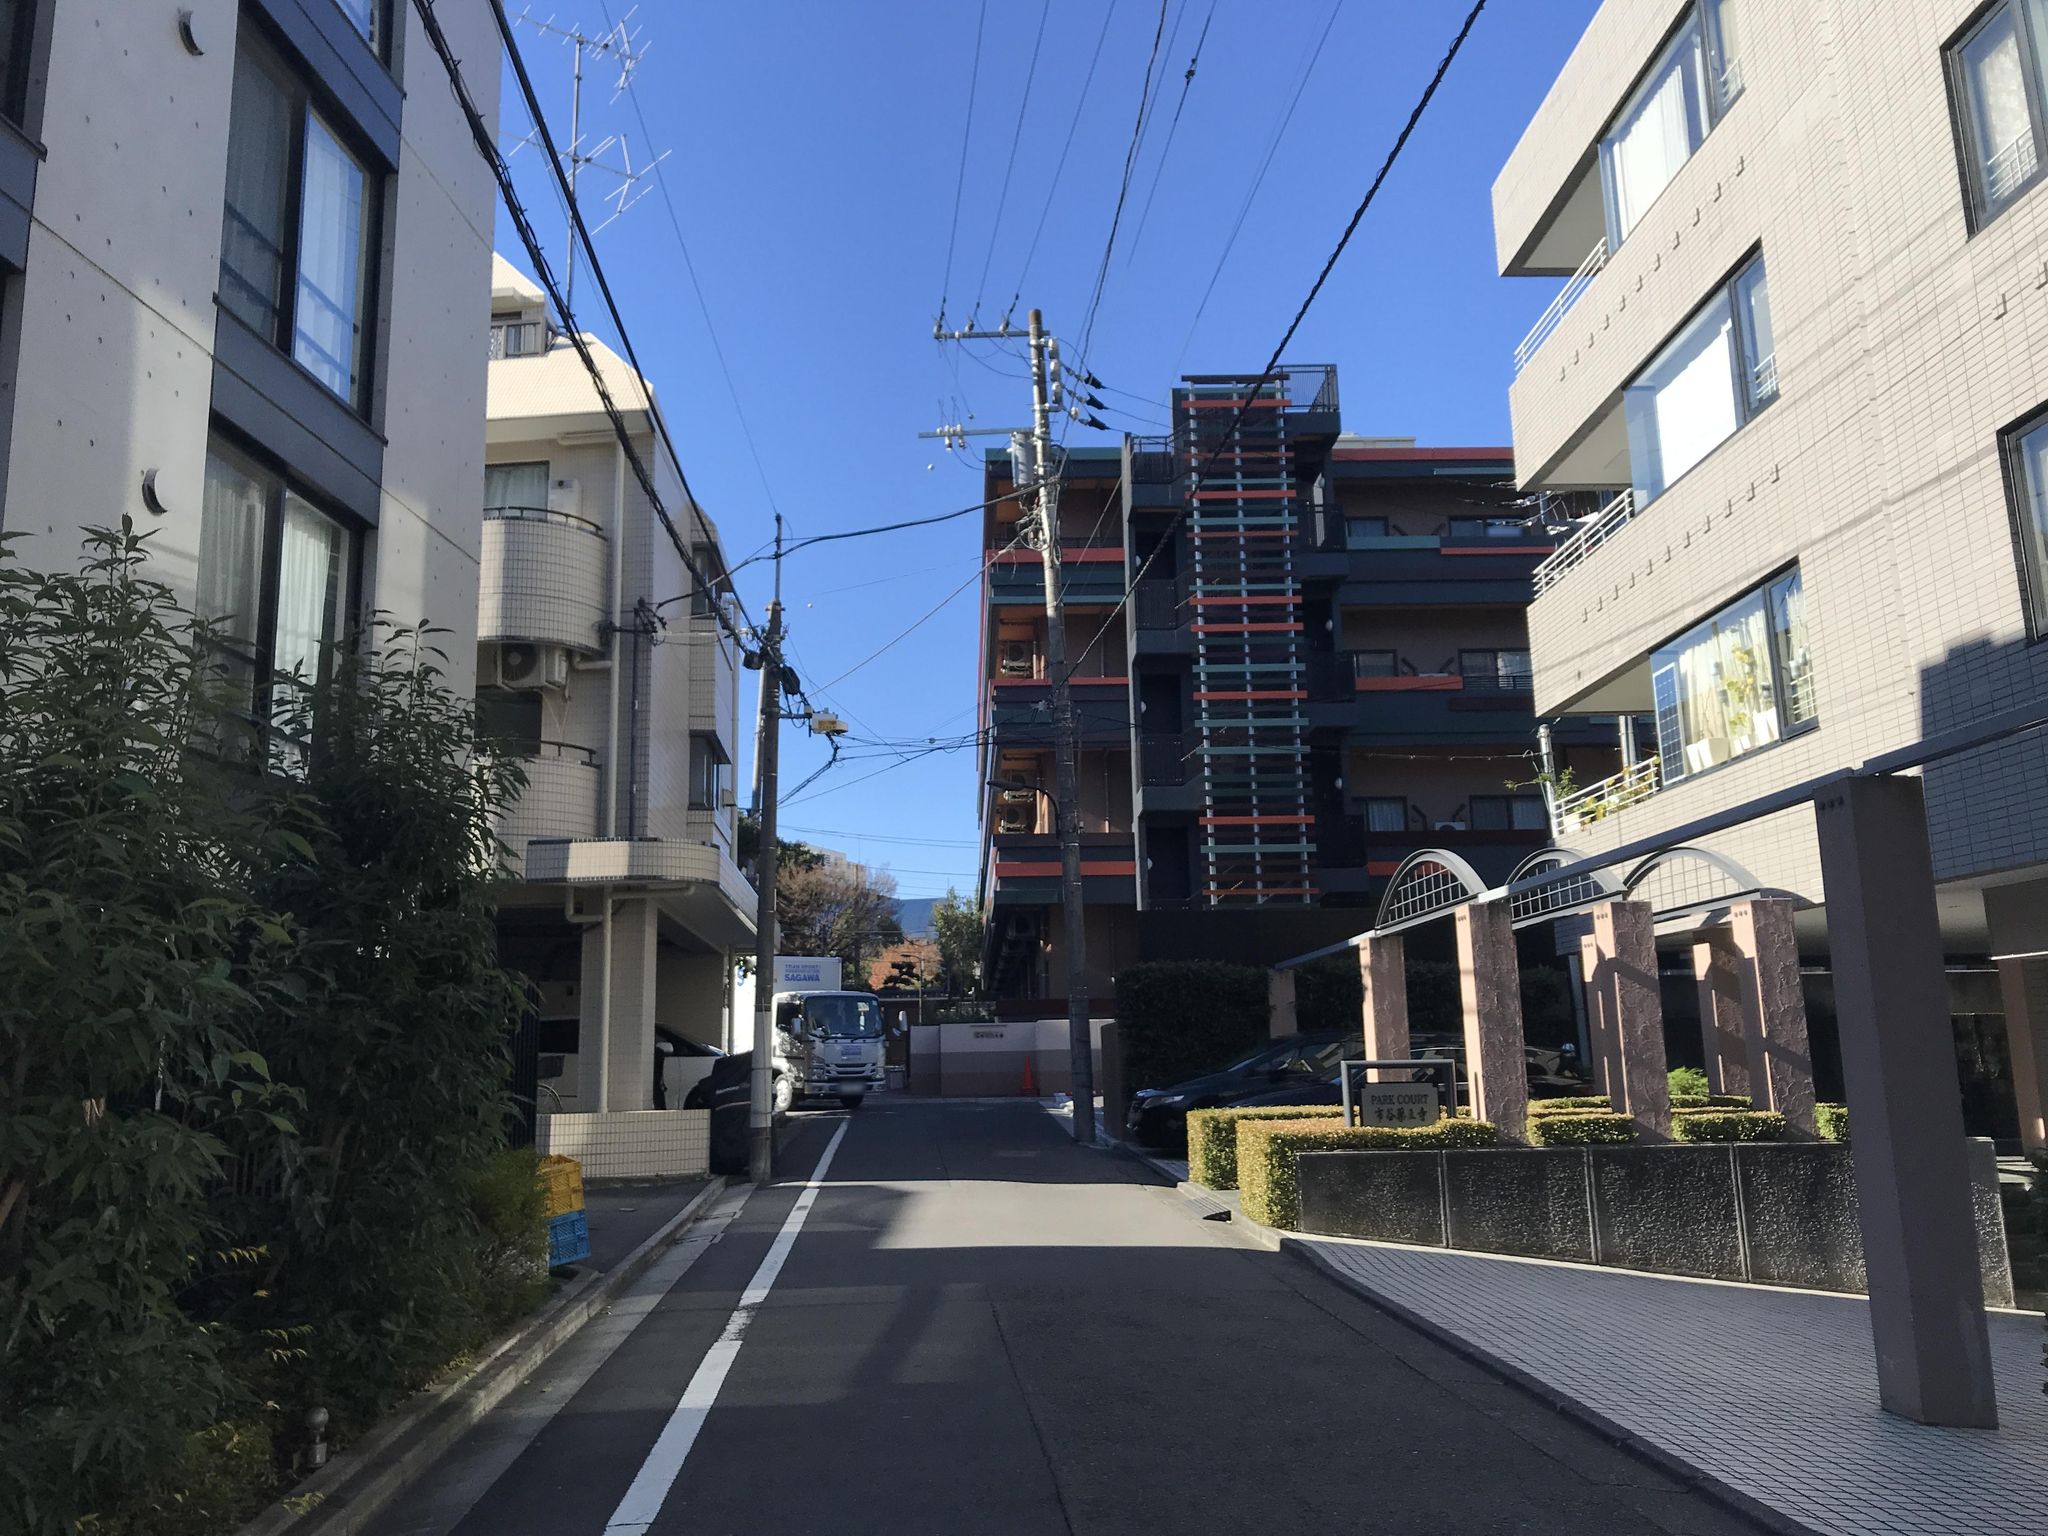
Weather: clear
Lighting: day
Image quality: good
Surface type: driving surface
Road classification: residential
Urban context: urban centre
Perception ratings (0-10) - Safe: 5.67, Lively: 4.27, Beautiful: 1.55, Boring: 7.06, Depressing: 4.87, Wealthy: 4.17